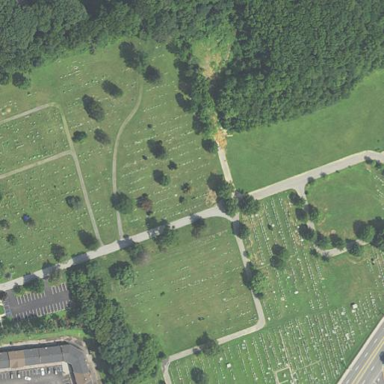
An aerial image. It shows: Cemetery.